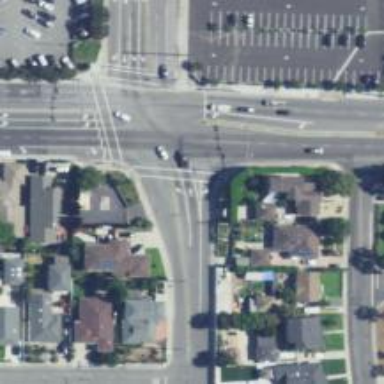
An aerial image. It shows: Marked road crossing.